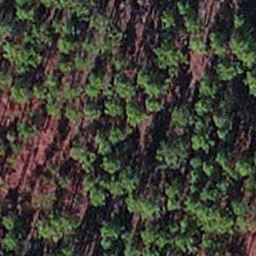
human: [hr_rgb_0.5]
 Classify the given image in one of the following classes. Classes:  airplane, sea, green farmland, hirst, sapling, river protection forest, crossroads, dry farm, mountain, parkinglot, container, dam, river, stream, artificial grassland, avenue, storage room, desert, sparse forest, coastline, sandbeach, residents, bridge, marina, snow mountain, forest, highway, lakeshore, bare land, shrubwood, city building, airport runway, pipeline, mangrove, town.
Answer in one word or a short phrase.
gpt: sapling